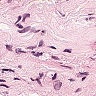
Metastatic tissue present: no